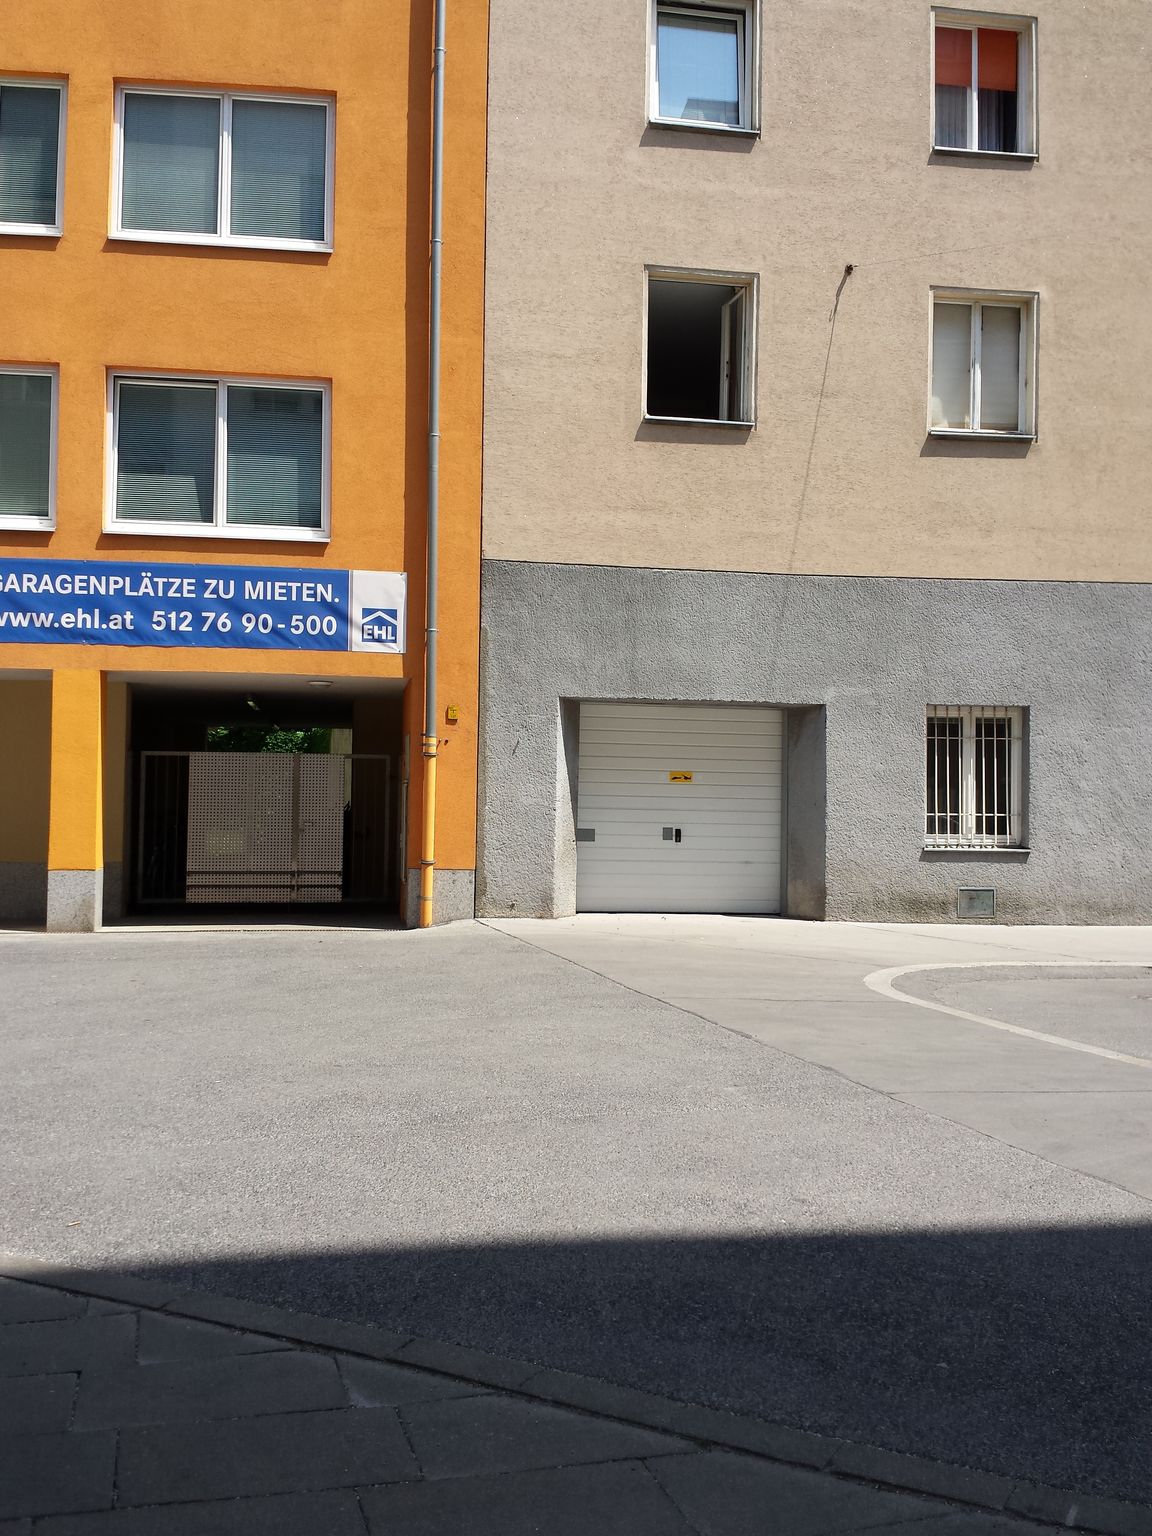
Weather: clear
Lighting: day
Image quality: slightly poor
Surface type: walking surface
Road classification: footway, residential, service
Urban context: urban centre
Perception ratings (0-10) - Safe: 5.89, Lively: 5.38, Beautiful: 2.53, Boring: 2.66, Depressing: 7.73, Wealthy: 4.89